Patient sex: F
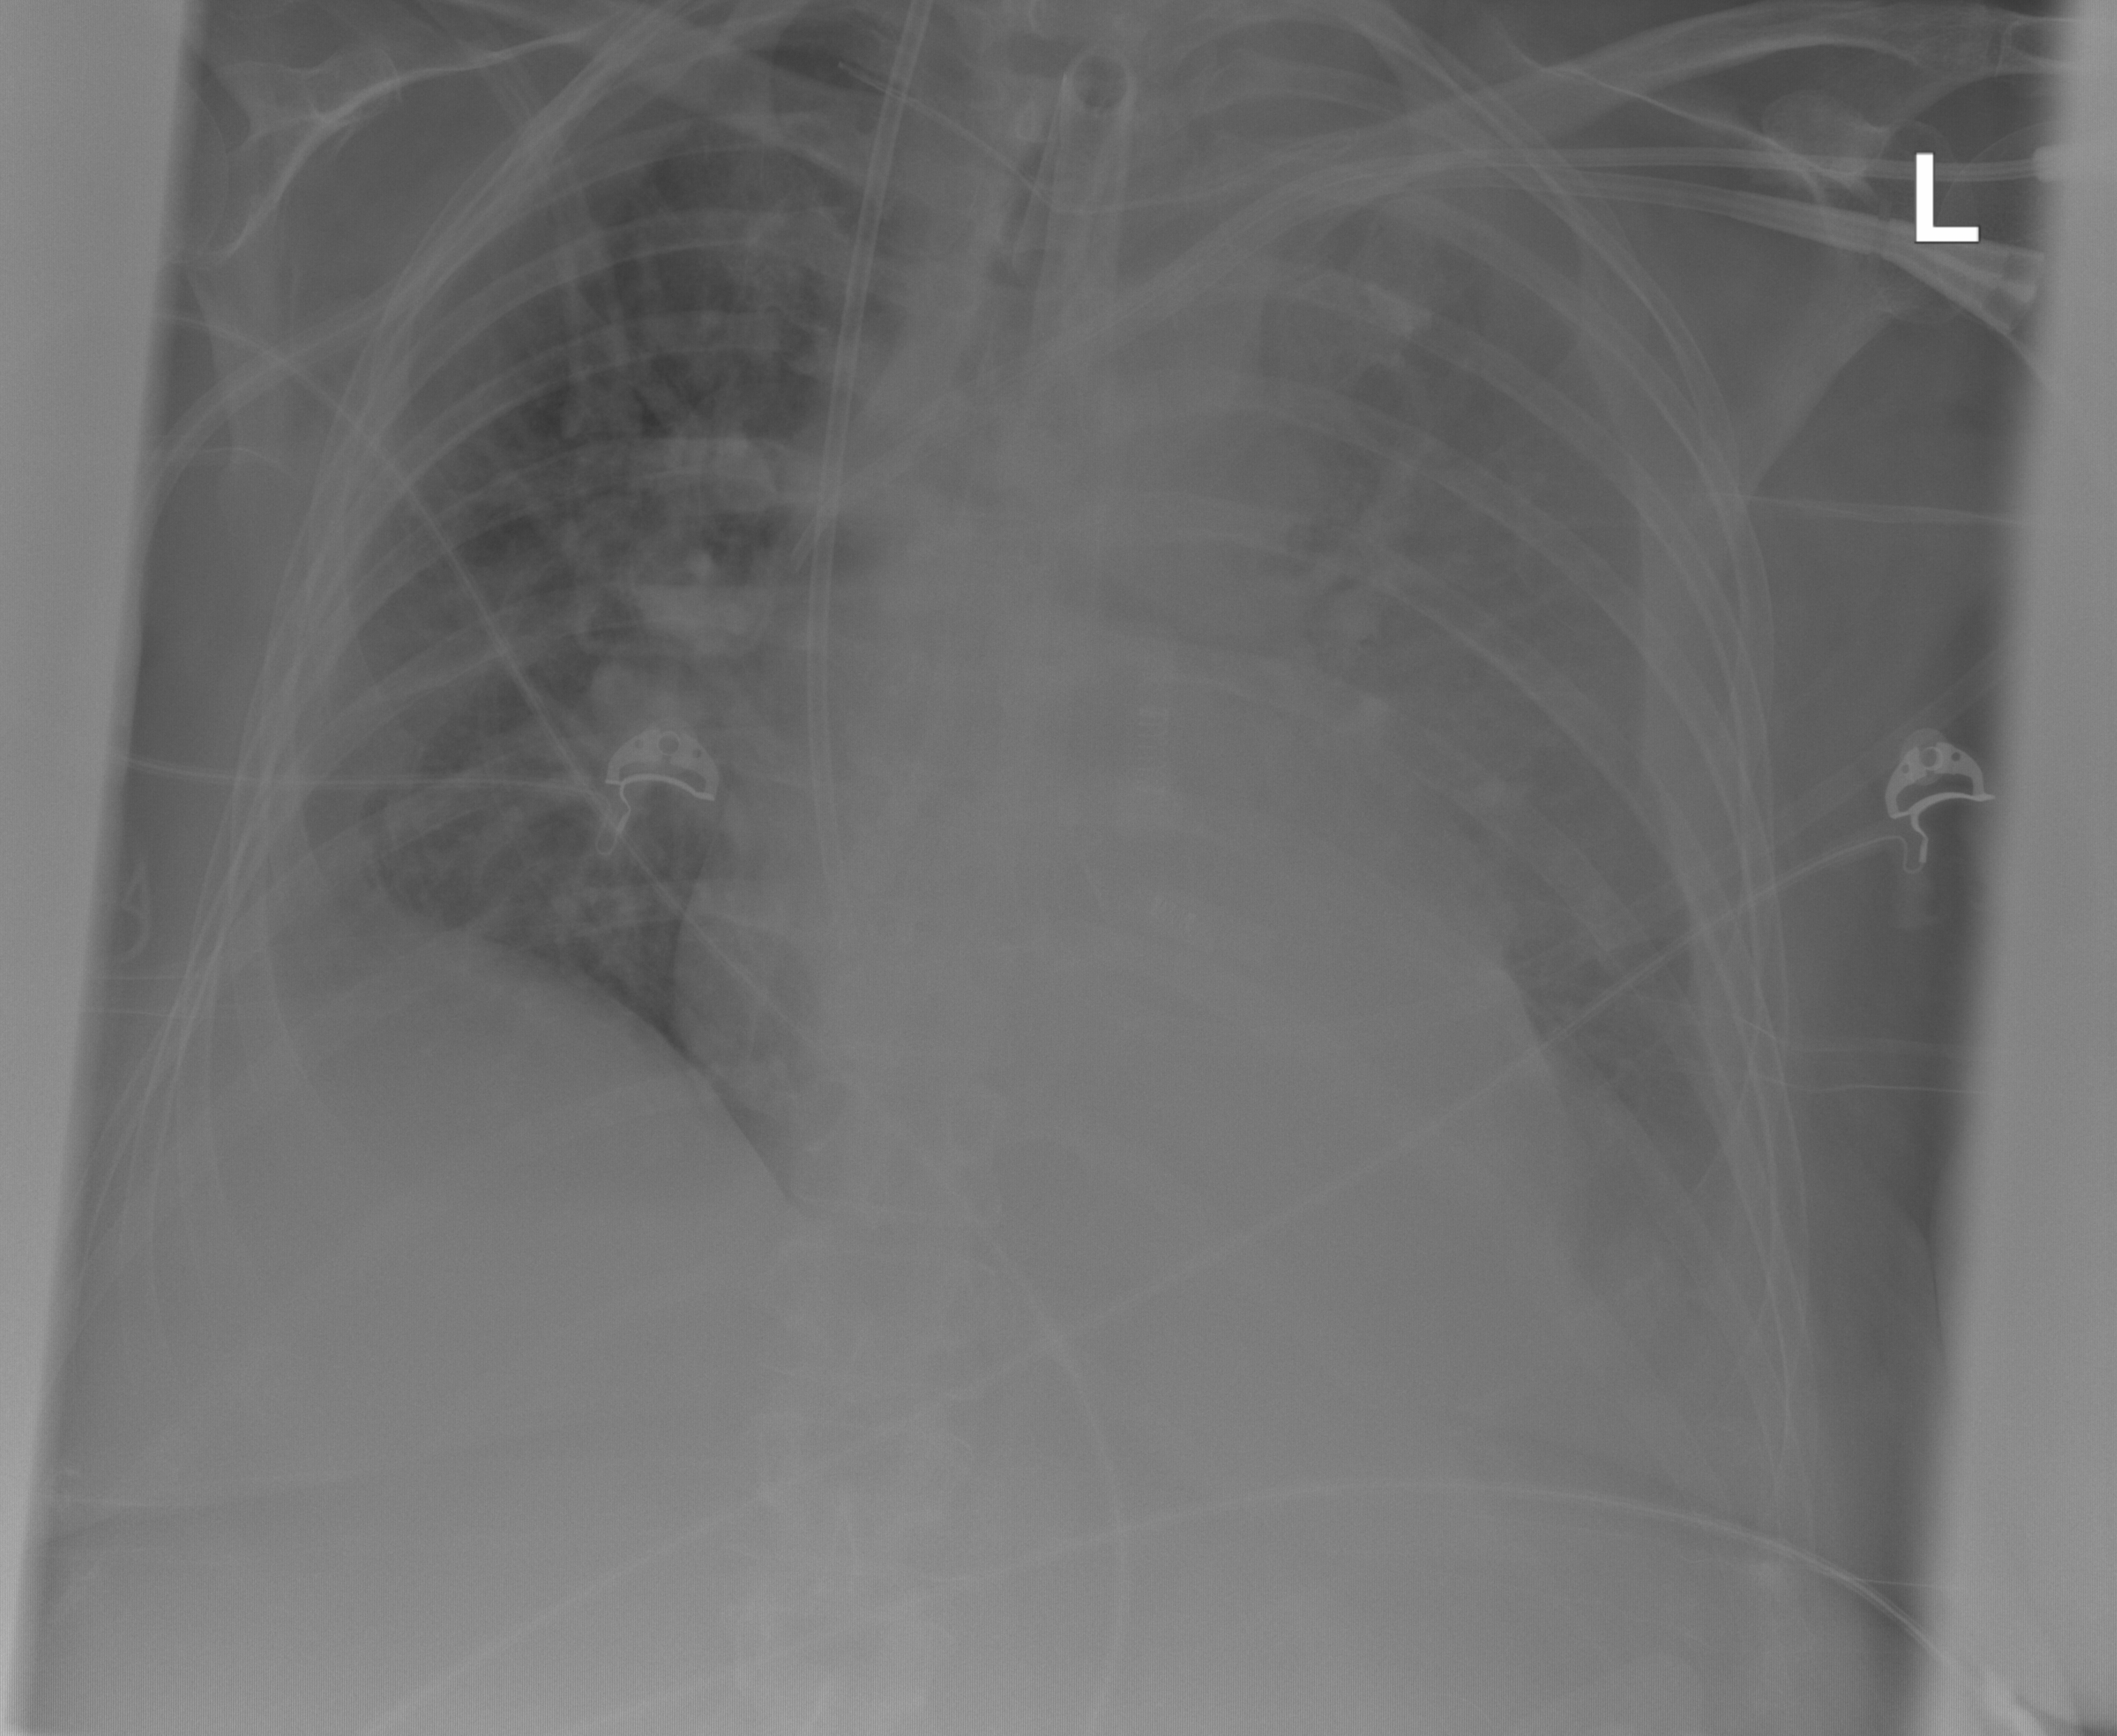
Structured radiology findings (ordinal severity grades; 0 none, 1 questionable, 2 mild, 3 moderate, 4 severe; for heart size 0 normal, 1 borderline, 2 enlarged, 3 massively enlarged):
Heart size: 0
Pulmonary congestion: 2
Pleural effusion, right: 2
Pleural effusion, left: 3
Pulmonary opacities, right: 0
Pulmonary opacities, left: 0
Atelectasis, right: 0
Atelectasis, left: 2